Field crop: tomato
Growth stage: 2
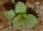
Species: solanum